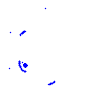
Particle: electron